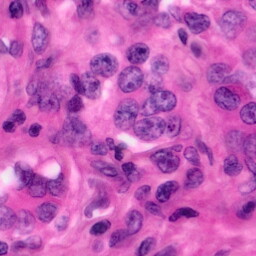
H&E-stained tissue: Pancreatic